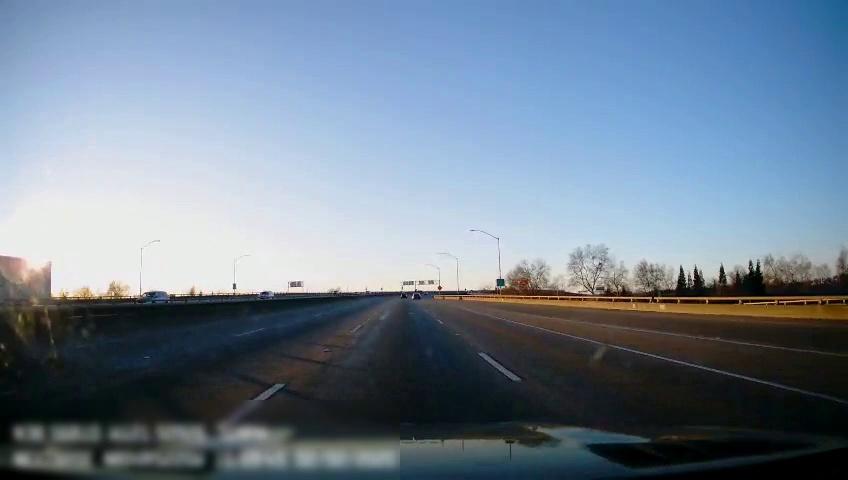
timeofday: Day
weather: Sunny
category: Drivable Space
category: Vehicles | Truck
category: Vehicles | Van
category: Vehicles | SUV
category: Lanes | Current Lane
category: Lanes | Current Lane
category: Lanes | Alternate Lane
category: Lanes | Alternate Lane
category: Lanes | Alternate Lane
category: Lanes | Alternate Lane